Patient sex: F
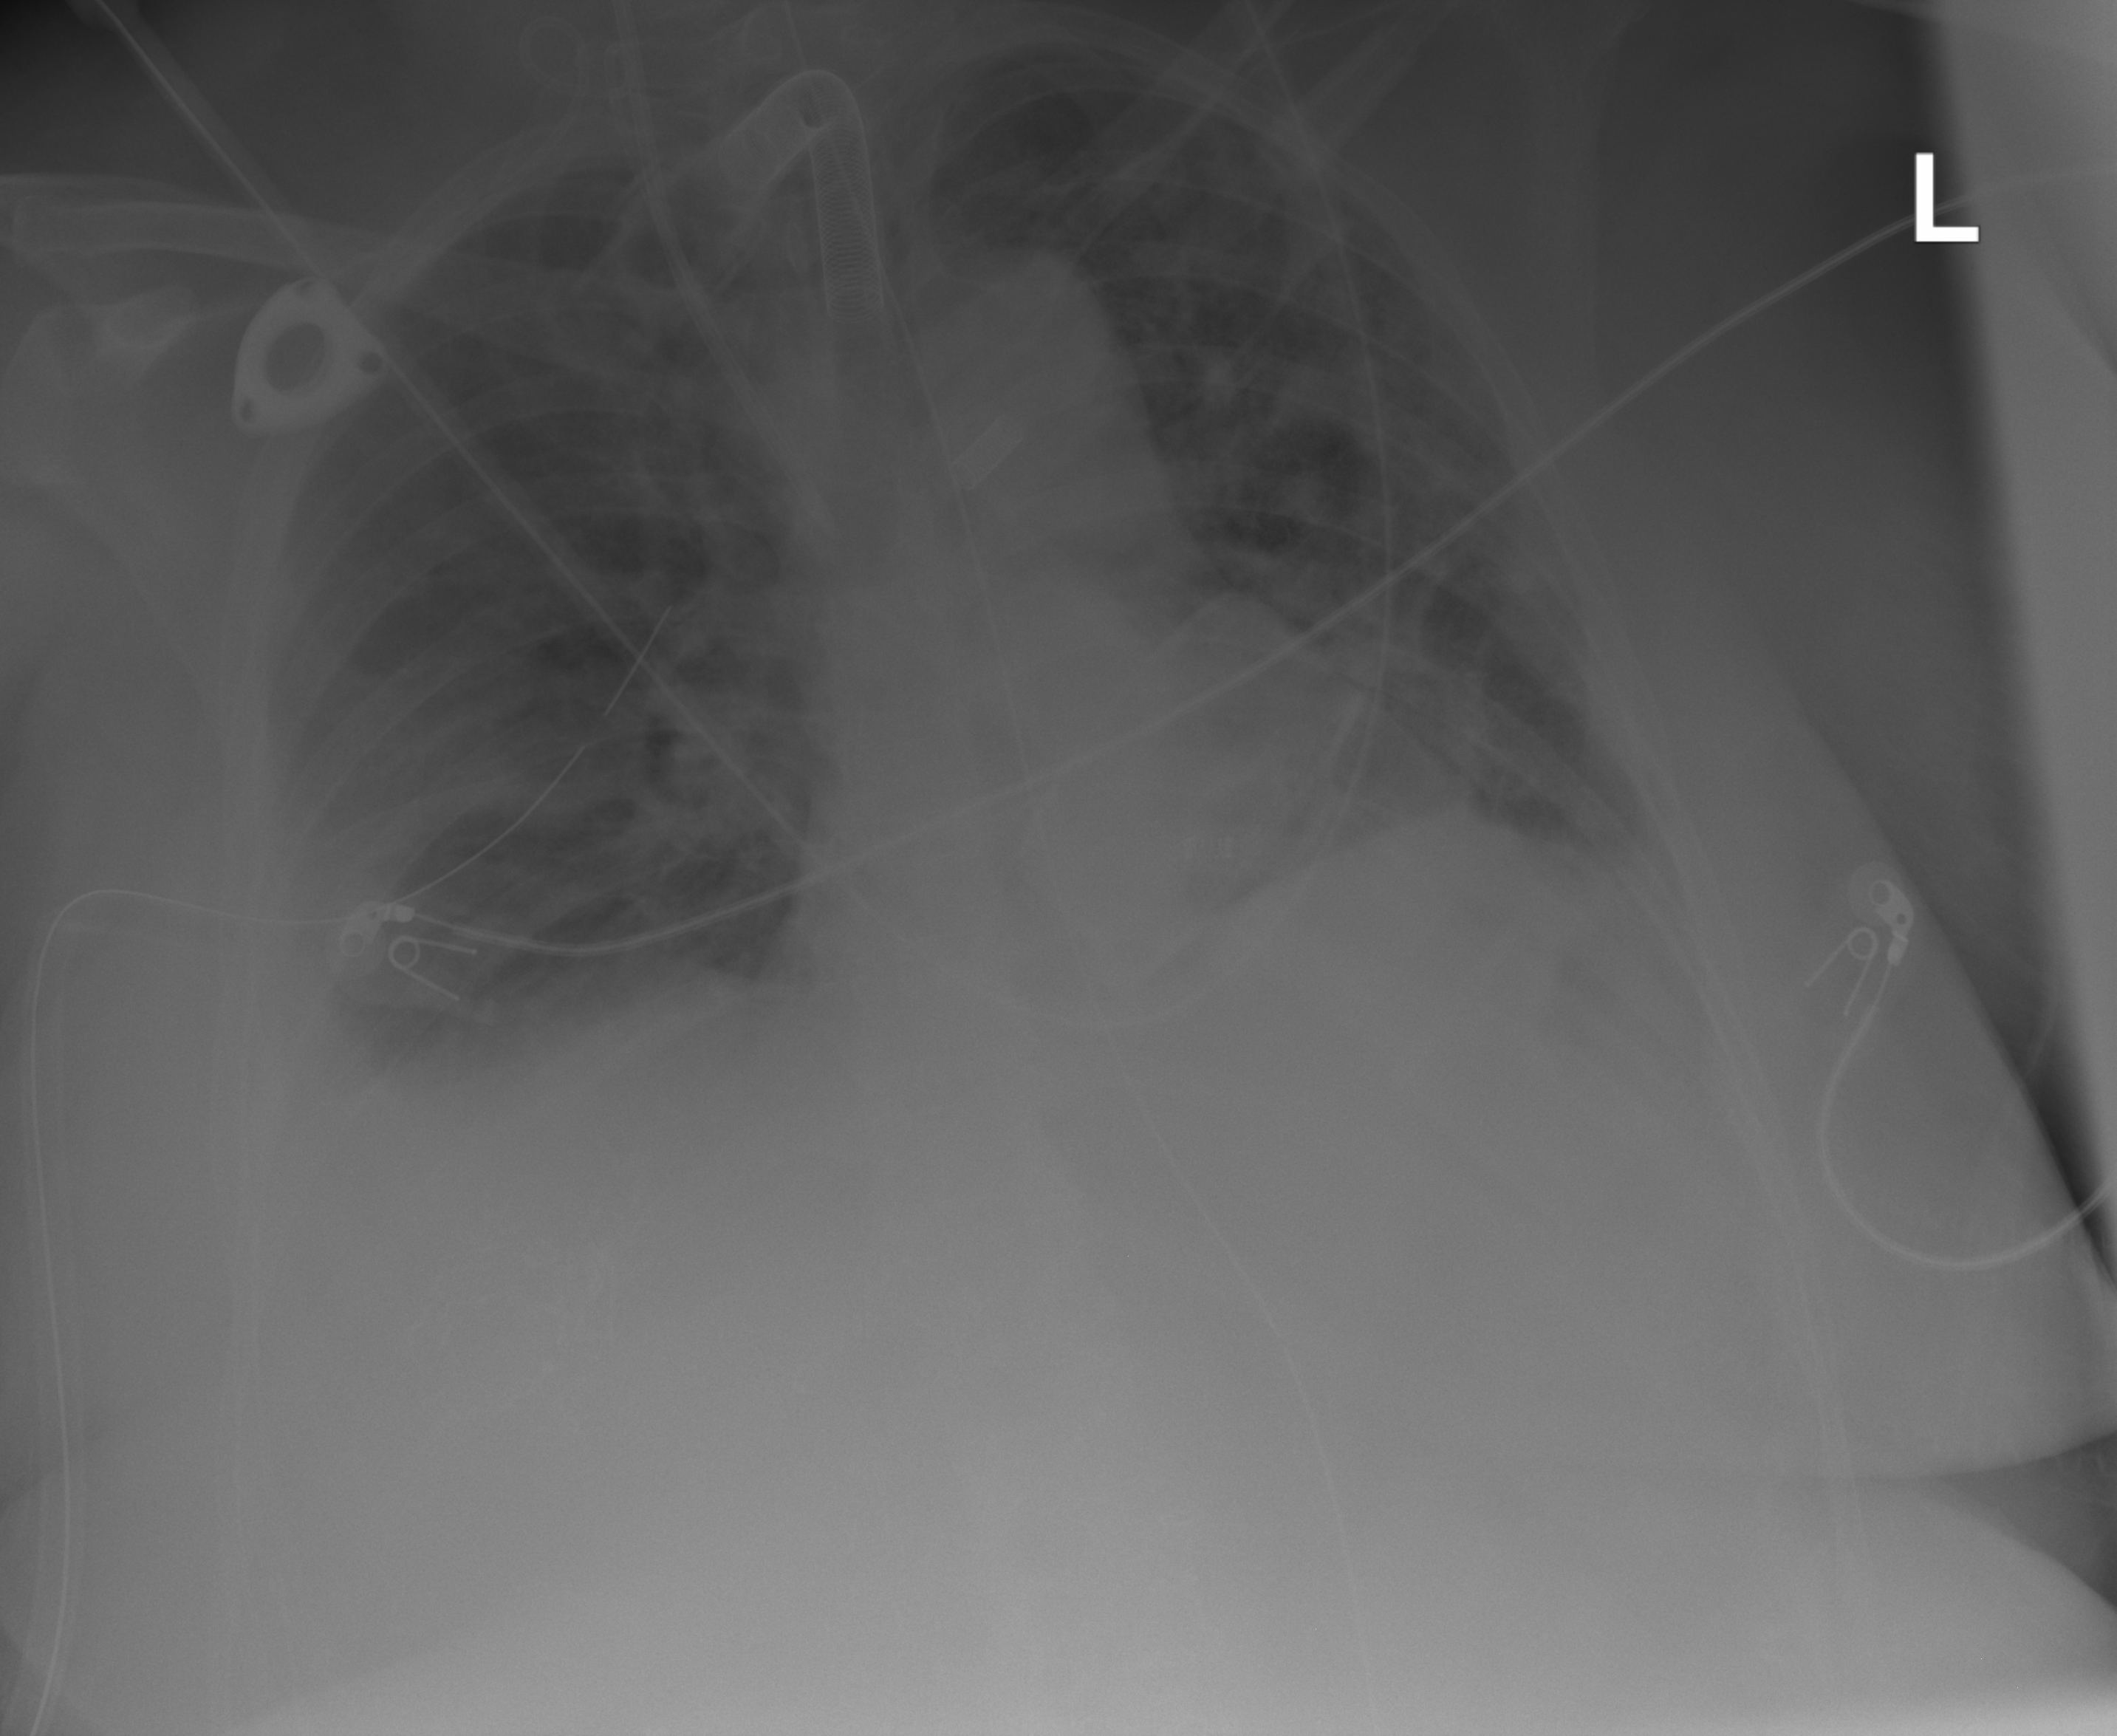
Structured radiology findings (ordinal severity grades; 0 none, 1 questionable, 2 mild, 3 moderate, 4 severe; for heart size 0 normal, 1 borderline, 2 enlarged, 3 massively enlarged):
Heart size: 2
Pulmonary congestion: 2
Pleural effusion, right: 2
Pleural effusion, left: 1
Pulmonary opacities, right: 2
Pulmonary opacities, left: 3
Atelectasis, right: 2
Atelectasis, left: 3